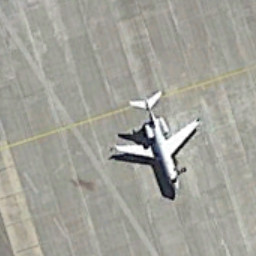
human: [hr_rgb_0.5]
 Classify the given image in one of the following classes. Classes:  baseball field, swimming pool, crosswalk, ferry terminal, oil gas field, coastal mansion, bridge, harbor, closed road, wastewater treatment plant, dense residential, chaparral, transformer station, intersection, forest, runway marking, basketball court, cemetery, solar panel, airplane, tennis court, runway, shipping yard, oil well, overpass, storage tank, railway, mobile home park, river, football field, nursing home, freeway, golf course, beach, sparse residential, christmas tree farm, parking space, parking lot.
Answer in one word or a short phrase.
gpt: airplane